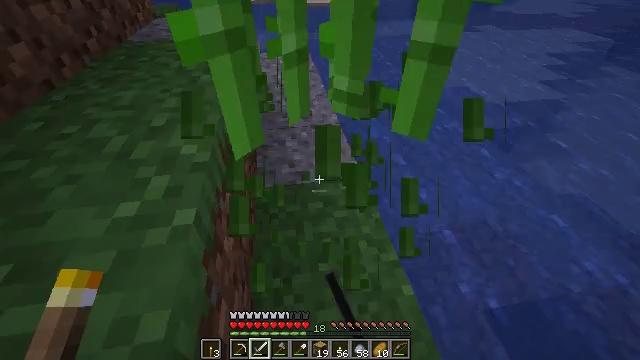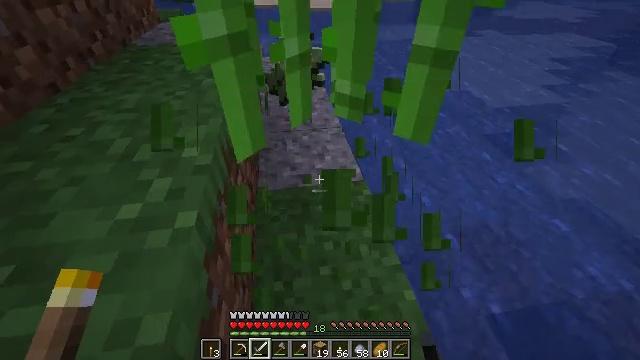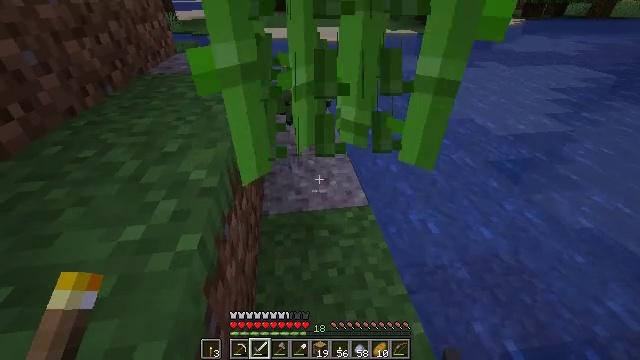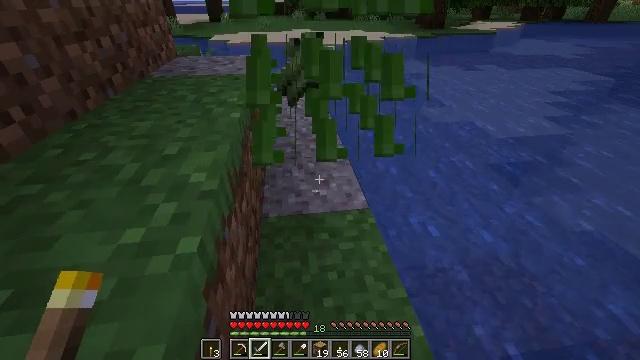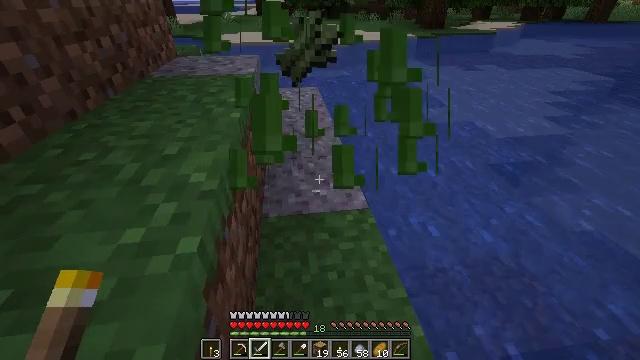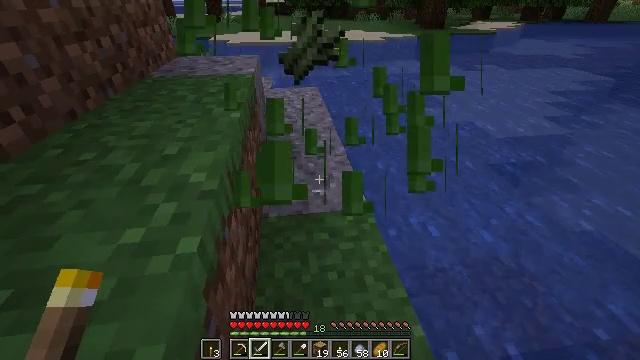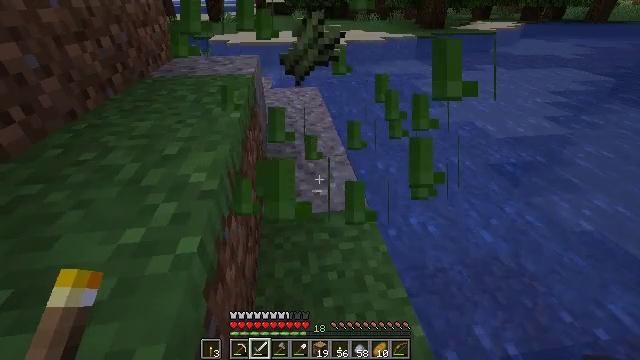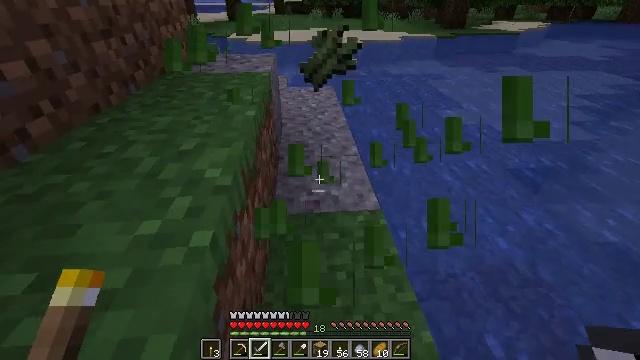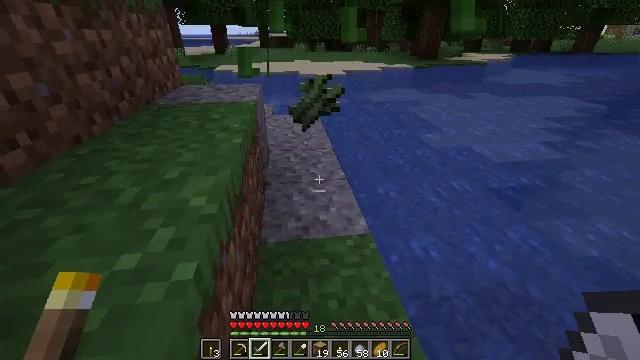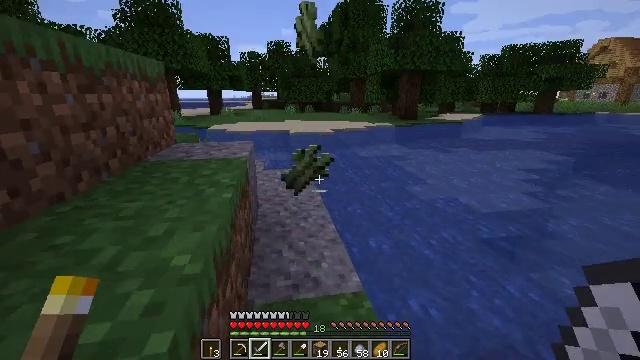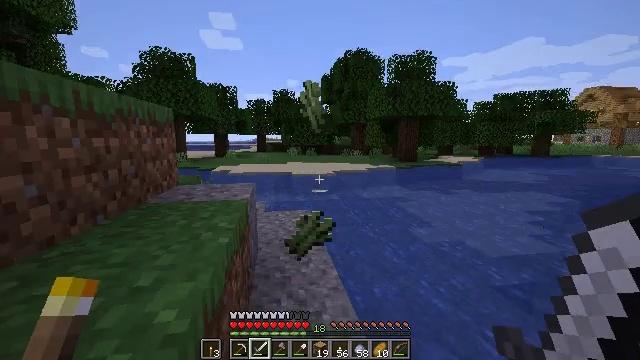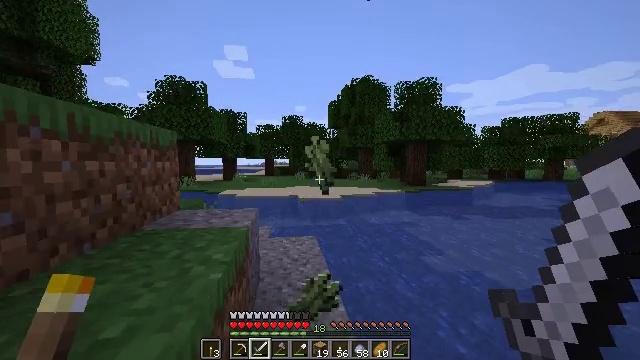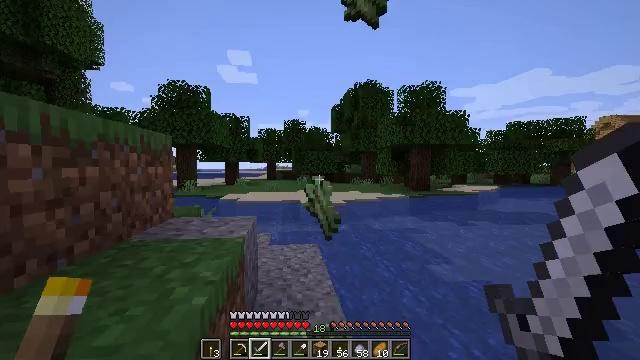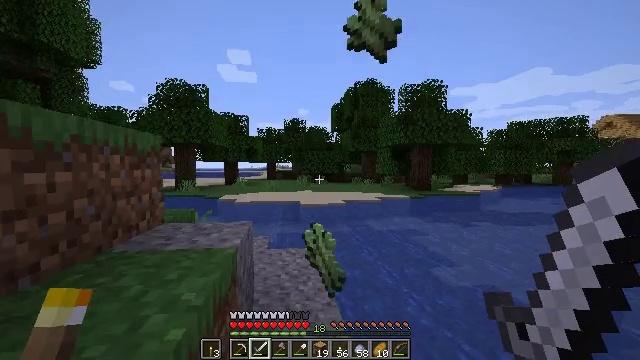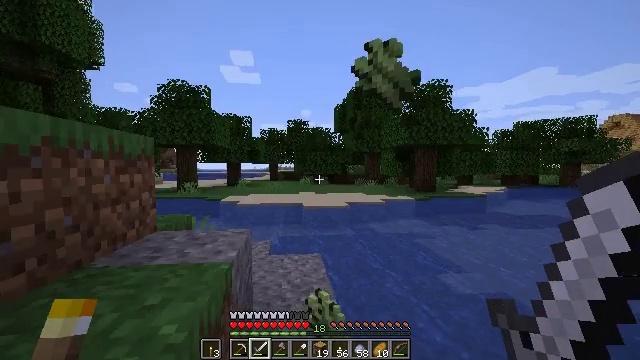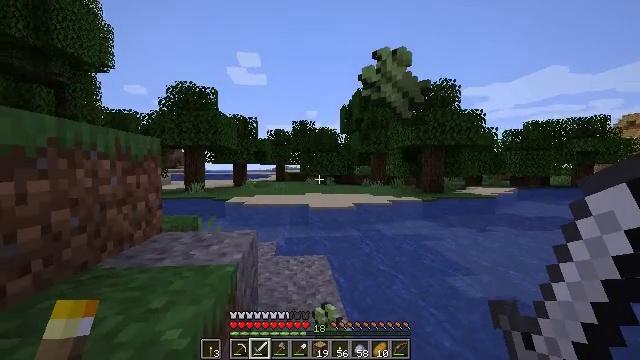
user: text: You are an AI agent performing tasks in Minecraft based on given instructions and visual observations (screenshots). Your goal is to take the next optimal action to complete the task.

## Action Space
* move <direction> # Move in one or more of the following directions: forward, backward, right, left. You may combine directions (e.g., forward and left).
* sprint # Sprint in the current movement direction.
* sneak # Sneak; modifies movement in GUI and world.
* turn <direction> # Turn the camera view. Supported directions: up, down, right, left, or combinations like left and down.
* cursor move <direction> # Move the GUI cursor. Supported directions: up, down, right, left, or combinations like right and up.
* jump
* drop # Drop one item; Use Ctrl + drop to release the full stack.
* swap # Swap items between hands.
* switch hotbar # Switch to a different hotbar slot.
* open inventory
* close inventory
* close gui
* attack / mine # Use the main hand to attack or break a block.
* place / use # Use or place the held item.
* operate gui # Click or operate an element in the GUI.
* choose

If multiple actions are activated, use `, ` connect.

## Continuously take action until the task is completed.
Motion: motion action
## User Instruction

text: Mine the clay from the riverbed.
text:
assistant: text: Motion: no_op
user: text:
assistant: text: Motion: turn left and up
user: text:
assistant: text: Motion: no_op
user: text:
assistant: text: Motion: no_op
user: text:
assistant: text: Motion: no_op
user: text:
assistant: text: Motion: no_op
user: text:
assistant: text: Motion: turn left
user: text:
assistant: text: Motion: turn right and up
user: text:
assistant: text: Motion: turn right and up
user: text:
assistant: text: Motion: move forward, turn up
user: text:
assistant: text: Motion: move forward, turn left and up
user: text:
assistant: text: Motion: move forward, turn up
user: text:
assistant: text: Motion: move forward
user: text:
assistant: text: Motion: move forward
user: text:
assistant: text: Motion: move forward, turn left
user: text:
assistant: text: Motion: move forward
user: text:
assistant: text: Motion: move forward
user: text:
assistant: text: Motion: move forward, turn left
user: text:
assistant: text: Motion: move forward, turn left and down
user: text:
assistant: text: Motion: move forward, turn left and down
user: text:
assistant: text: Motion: move forward, turn left and down
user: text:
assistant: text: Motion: move forward and move right, turn left
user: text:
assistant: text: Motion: move forward and move right, turn left
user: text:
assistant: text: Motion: move forward and move right, turn left and up, jump
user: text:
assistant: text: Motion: move forward and move right, turn left, jump
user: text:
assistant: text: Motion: move forward and move right, turn down, jump
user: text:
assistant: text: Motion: move forward and move right, turn down, jump
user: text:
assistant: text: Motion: move forward, jump
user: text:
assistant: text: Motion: move forward
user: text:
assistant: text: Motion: move forward